Question:
I am using in my project a bottom navigation view. In the bar bellow i have 4 icons and when selected they become green and get an elevation. I suspect the color change is coming from the primary color of the app but I want to get rid of the elevation. I am using a BottomNavigation project so all the code in Activity and XML are the basic ones for a bottom nav.
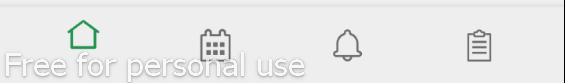
Answer: About the position of the selected icon it depends by the label.
It could be empty and in any case you can use the 'labelVisibilityMode' attribute in your 'BottomNavigationView':
'''
<com.google.android.material.bottomnavigation.BottomNavigationView
app:labelVisibilityMode="unlabeled"
..>
'''
With 4 icons the default value is 'selected': .
About the color you can use the 'itemIconTint' attribute.
It is the default selector:
'''
<selector xmlns:android="http://schemas.android.com/apk/res/android">
<item android:alpha="1.0" android:color="?attr/colorPrimary" android:state_checked="true"/>
<item android:alpha="0.6" android:color="?attr/colorOnSurface"/>
</selector>
'''
You can use a custom selector
'''
<com.google.android.material.bottomnavigation.BottomNavigationView
app:labelVisibilityMode="unlabeled"
itemIconTint="@color/my_selector"
..>
'''
or just override the default colors in your 'BottomNavigationView':
'''
<com.google.android.material.bottomnavigation.BottomNavigationView
app:labelVisibilityMode="unlabeled"
android:theme="@style/ThemeOverlay.BottomNavView"
..>
'''
with:
'''
<style name="ThemeOverlay.BottomNavView" parent="">
<item name="colorPrimary">@color/colorAccent</item>
<item name="colorOnSurface">@color/primaryDarkColor</item>
</style>
'''
<URL>
<URL>